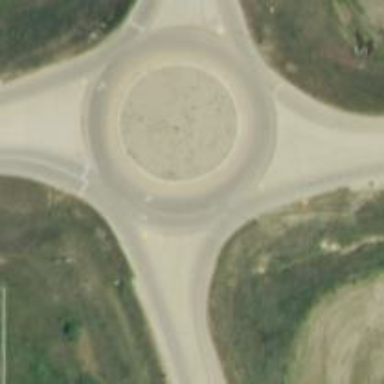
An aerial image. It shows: Primary highway intersecting roundabout.